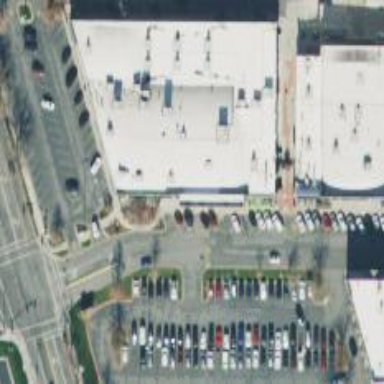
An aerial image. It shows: Commercial building that houses cinema.